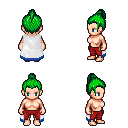
a pixel art fantasy rpg character, female body template, human, light skin, white trimmed cape, red pants, green short topknot hairstyle, four views (front, back, left, right), 2x2 character sprite sheet, small pixel art, hard edges, no anti-aliasing